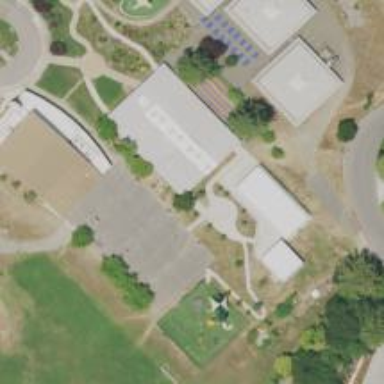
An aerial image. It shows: Public school.